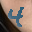
Label: 4